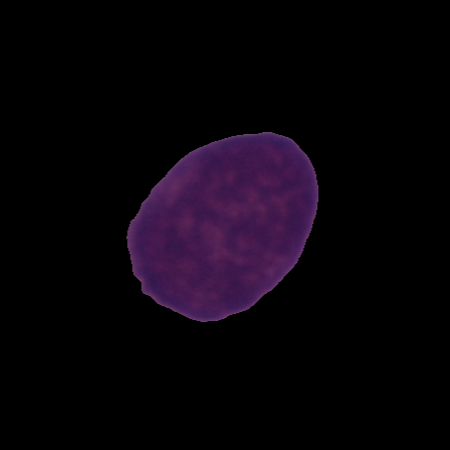
Label: healthy